Question: ## Background
I work with very large datasets from Synthetic Aperture Radar satellites. These can be thought of as high dynamic range greyscale images of the order of 10k pixels on a side.
Recently, I've been developing applications of a single-scale variant of <URL>.
The code I currently use generates an array of records, one per pixel, each of which describes a ridge segment in the rectangle to bottom right of the pixel and bounded by adjacent pixels.
'''
struct ridge_t { unsigned char top, left, bottom, right };
int rows, cols;
struct ridge_t *ridges; /* An array of rows*cols ridge entries */
'''
An entry in 'ridges' contains a ridge segment if exactly two of 'top', 'left', 'right' and 'bottom' have values in the range 0 - 128. Suppose I have:
'''
ridge_t entry;
entry.top = 25; entry.left = 255; entry.bottom = 255; entry.right = 76;
'''
Then I can find the ridge segment's start (x1,y1) and end (x2,y2):
'''
float x1, y1, x2, y2;
x1 = (float) col + (float) entry.top / 128.0;
y1 = (float) row;
x2 = (float) col + 1;
y2 = (float) row + (float) entry.right / 128.0;
'''
When these individual ridge segments are rendered, I get an image something like this (a very small corner of a far larger image):

Each of those long curves are rendered from a series of tiny ridge segments.
It's trivial to determine whether two adjacent locations which contain ridge segments are connected. If I have 'ridge1' at (x, y) and 'ridge2' at (x+1, y), then they are parts of the same line if 0 <= 'ridge1.right' <= 128 'ridge2.left' = 'ridge1.right'.
## Problem
Ideally, I would like to stitch together all of the ridge segments into lines, so that I can then iterate over each found in the image to apply further computations. Unfortunately, I'm finding it hard to find an algorithm for doing this which is both low complexity memory-efficient suitable for multiprocessing (all important consideration when dealing with really huge images!)
One approach that I have considered is scanning through the image until I find a ridge which only has one linked ridge segment, and then walking the resulting line, flagging any ridges in the line as visited. However, this is unsuitable for multiprocessing, because there's no way to tell if there isn't another thread walking the same line from the other direction (say) without expensive locking.
What do readers suggest as a possible approach? It seems like the sort of thing that someone would have figured out an efficient way to do in the past...
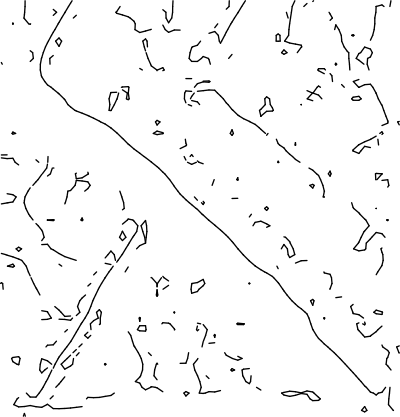
Answer: I'm not entirely sure this is correct, but I thought I'd throw it out for comment. First, let me introduce a lockless disjoint set algorithm, which will form an important part of my proposed algorithm.
## Lockless disjoint set algorithm
I assume the presence of a two-pointer-sized compare-and-swap operation on your choice of CPU architecture. This is available on x86 and x64 architectures at the least.
The algorithm is largely the same as described on <URL> in memory, for atomic CAS later on.
Find() need not change; the worst case is that the path compression optimization will fail to have full effect in the presence of simultaneous writers.
Union() however, must change:
'''
function Union(x, y)
redo:
x = Find(x)
y = Find(y)
if x == y
return
xSnap = AtomicRead(x) -- read both rank and pointer atomically
ySnap = AtomicRead(y) -- this operation may be done using a CAS
if (xSnap.parent != x || ySnap.parent != y)
goto redo
-- Ensure x has lower rank (meaning y will be the new root)
if (xSnap.rank > ySnap.rank)
swap(xSnap, ySnap)
swap(x, y)
-- if same rank, use pointer value as a fallback sort
else if (xSnap.rank == ySnap.rank && x > y)
swap(xSnap, ySnap)
swap(x, y)
yNew = ySnap
yNew.rank = max(yNew.rank, xSnap.rank + 1)
xNew = xSnap
xNew.parent = y
if (!CAS(y, ySnap, yNew))
goto redo
if (!CAS(x, xSnap, xNew))
goto redo
return
'''
This should be safe in that it will never form loops, and will always result in a proper union. We can confirm this by observing that:
- -
In the event of simultaneous mutation, it possible that y's rank may be increased, then return to redo due to a conflict. However, this implies that either y is no longer a root (in which case rank is irrelevant) or that y's rank has been increased by another process (in which case the second go around will have no effect and y will have correct rank).
Therefore, there should be no chance of loops forming, and this lockless disjoint-set algorithm be safe.
And now on to the application to your problem...
## Assumptions
I make the assumption that ridge segments can only intersect at their endpoints. If this is not the case, you will need to alter phase 1 in some manner.
I also make the assumption that co-habitation of a single integer pixel location is sufficient for ridge segments can be connected. If not, you will need to change the array in phase 1 to hold multiple candidate ridge segments+disjoint-set pairs, and filter through to find ones that are actually connected.
The disjoint set structures used in this algorithm shall carry a reference to a line segment in their structures. In the event of a merge, we choose one of the two recorded segments arbitrarily to represent the set.
## Phase 1: Local line identification
We start by dividing the map into sectors, each of which will be processed as a seperate job. Multiple jobs may be processed in different threads, but each job will be processed by only one thread. If a ridge segment crosses a sector, it is split into two segments, one for each sector.
For each sector, an array mapping pixel position to a disjoint-set structure is established. Most of this array will be discarded later, so its memory requirements should not be too much of a burden.
We then proceed over each line segment in the sector. We first choose a disjoint set representing the entire line the segment forms a part of. We first look up each endpoint in the pixel-position array to see if a disjoint set structure has already been assigned. If one of the endpoints is already in this array, we use the assigned disjoint set. If are in the array, we perform a merge on the disjoint sets, and use the new root as our set. Otherwise, we create a new disjoint-set, and associate with the disjoint-set structure a reference to the current line segment. We then write back into the pixel-position array our new disjoint set's root for each of our endpoints.
This process is repeated for each line segment in the sector; by the end, we will have identified all lines completely within the sector by a disjoint set.
Note that since the disjoint sets are not yet shared between threads, there's no need to use compare-and-swap operations yet; simply use the normal single-threaded union-merge algorithm. Since we do not free any of the disjoint set structures until the algorithm completes, allocation can also be made from a per-thread bump allocator, making memory allocation (virtually) lockless and O(1).
Once a sector is completely processed, all data in the pixel-position array is discarded; however data corresponding to pixels on the edge of the sector is copied to a new array and kept for the next phase.
Since iterating over the entire image is O(x*y), and disjoint-merge is effectively O(1), this operation is O(x*y) and requires working memory O(m+2*x*y/k+k^2) = O(x*y/k+k^2), where t is the number of sectors, k is the width of a sector, and m is the number of partial line segments in the sector (depending on how often lines cross borders, m may vary significantly, but it will never exceed the number of line segments). The memory carried over to the next operation is O(m + 2*x*y/k) = O(x*y/k)
## Phase 2: Cross-sector merges
Once all sectors have been processed, we then move to merging lines that cross sectors. For each border between sectors, we perform lockless merge operations on lines that cross the border (ie, where adjacent pixels on each side of the border have been assigned to line sets).
This operation has running time O(x+y) and consumes O(1) memory (we must retain the memory from phase 1 however). Upon completion, the edge arrays may be discarded.
## Phase 3: Collecting lines
We now perform a multi-threaded map operation over all allocated disjoint-set structure objects. We first skip any object which is not a root (ie, where obj.parent != obj). Then, starting from the representative line segment, we move out from there and collect and record any information desired about the line in question. We are assured that only one thread is looking at any given line at a time, as intersecting lines would have ended up in the same disjoint-set structure.
This has O(m) running time, and memory usage dependent on what information you need to collect about these line segments.
## Summary
Overall, this algorithm should have O(x*y) running time, and O(x*y/k + k^2) memory usage. Adjusting k gives a tradeoff between transient memory usage on the phase 1 processes, and the longer-term memory usage for the adjacency arrays and disjoint-set structures carried over into phase 2.
Note that I have not actually tested this algorithm's performance in the real world; it is also possible that I have overlooked concurrency issues in the lockless disjoint-set union-merge algorithm above. Comments welcome :)